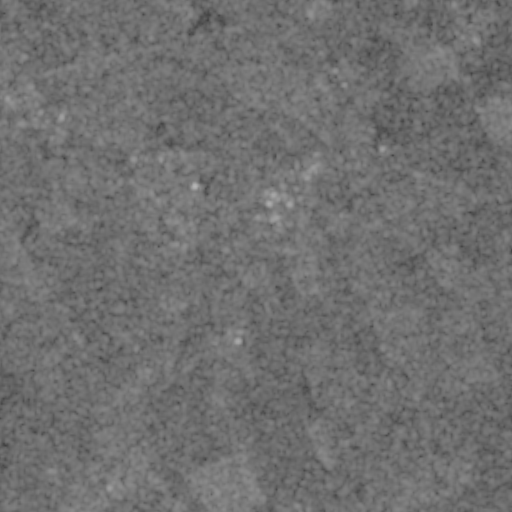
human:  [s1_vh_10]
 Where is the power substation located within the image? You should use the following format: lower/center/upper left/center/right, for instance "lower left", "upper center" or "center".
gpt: The power substation is located in the upper center of the image.
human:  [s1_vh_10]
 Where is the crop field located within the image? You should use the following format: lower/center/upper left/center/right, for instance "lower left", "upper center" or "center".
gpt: There is no crop field in the image.

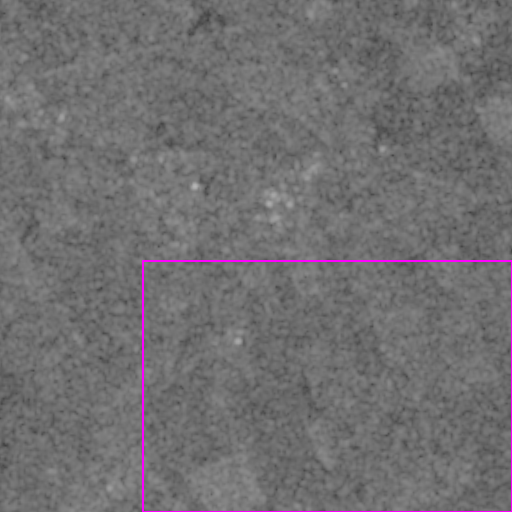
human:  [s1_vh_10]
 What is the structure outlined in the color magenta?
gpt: The structure outlined in magenta is a crop field.
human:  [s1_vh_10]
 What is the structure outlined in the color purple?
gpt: There is no purple outline.